Interaction volume radius: 5 \u00c5
Interaction volume height: 10 \u00c5
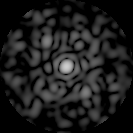
Disorder parameter: 0.8427